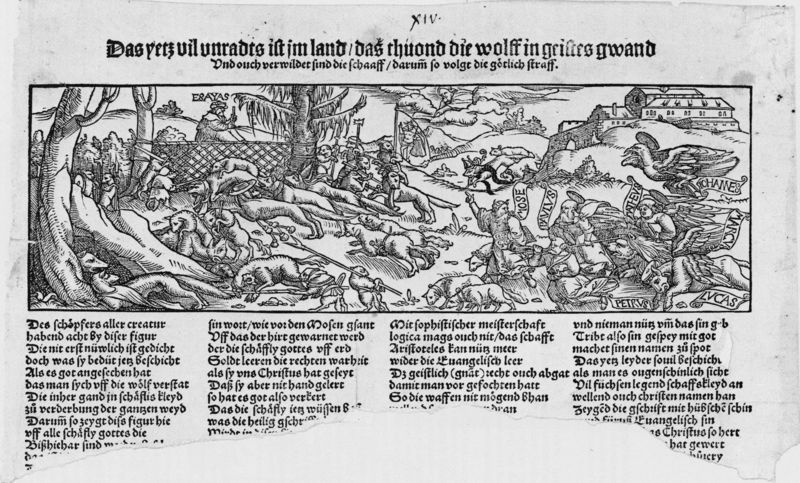
Titel: Das yetz vil vnradts ist im land
Standort: Zürich.
Institution: Wickiana
Schlagwörter: baum, himmel, kampf, mann, vogel, weiß, wolf, wolken, bäume, landschaft, menschen, schwarz, zeichnung, dach, gebäude, haus, hunde, schloss, tiere, zaun, alt, bibel, rahmen, tod, tot, bild, ast, häuser, hügel, stamm, wind, land, blatt, gotik, engel, deutschland, holzschnitt, schrift, papier, graphik, spalten, winter, stämme, untergang, zerstörung, lanze, karikatur, inschrift, deutsch, schwein, moses, buch, zettel, burg, druck, schnitt, schwarz-weiss, schraffur, stich, seite, illustration, text, zeitung, bericht, buchstabe, buchstaben, überschrift, tanne, jagd, buchdruck, fragment, serie, fuchs, jäger, teufel, fressen, mittelalter, gedicht, geier, luther, jagt, heilige, dürer, bänder, kupferstich, schafe, petrus, strophen, altdeutsch, drache, latein, büume, reformation, wölfe, apostel, phönix, strophe, vers, schriftbänder, lucas, apocalypse, bazum, 14, 4 spalten, altes blatt, wolfsrudel, xiv